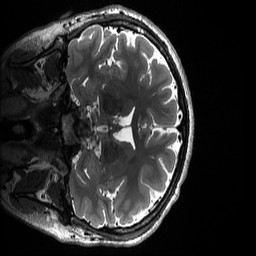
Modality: T2w
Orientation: coronal
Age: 22
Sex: male